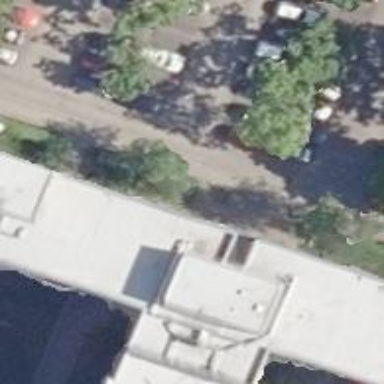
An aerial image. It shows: Flat-roofed apartment building.